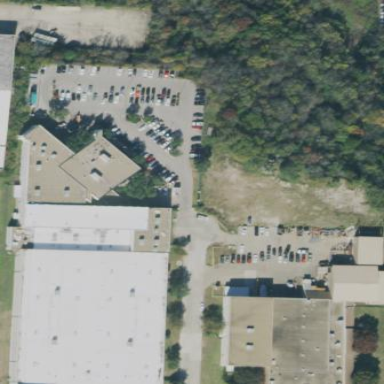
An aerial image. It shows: Warehouse building.